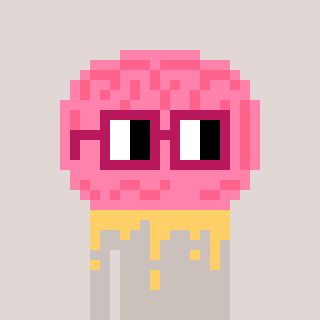
a pixel art character with square dark red glasses, a brain-shaped head and a foggrey-colored body on a warm background